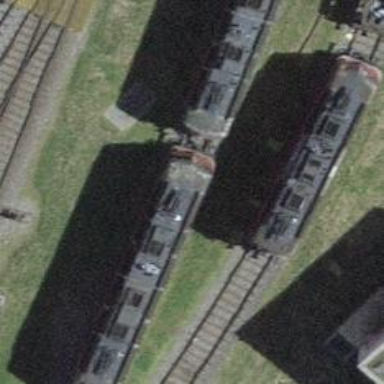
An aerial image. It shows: Single-track railway yard.